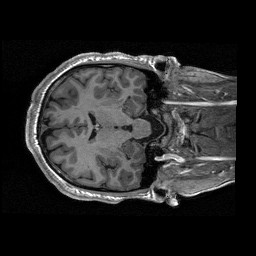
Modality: T1w
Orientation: axial